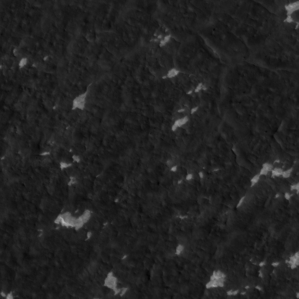
Label: non_frost